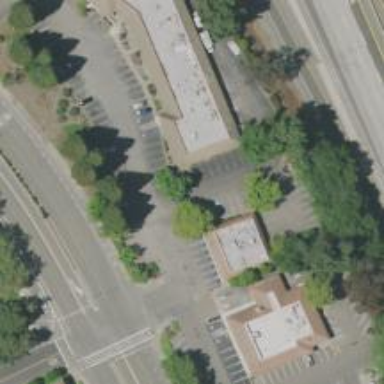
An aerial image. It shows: Veterinary facility.